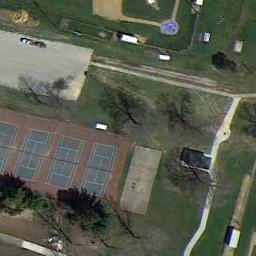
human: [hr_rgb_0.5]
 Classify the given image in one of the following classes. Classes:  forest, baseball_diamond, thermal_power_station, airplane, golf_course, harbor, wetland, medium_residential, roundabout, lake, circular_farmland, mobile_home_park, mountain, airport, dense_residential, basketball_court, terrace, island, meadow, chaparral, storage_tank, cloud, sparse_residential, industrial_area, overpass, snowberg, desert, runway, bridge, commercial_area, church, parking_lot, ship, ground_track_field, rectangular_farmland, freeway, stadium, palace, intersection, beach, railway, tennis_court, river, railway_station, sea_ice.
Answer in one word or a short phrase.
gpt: tennis_court